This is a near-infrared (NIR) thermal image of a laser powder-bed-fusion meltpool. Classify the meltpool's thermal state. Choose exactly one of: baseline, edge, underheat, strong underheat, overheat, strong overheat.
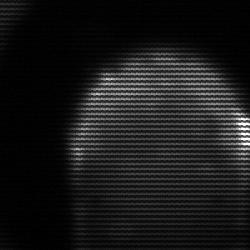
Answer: edge